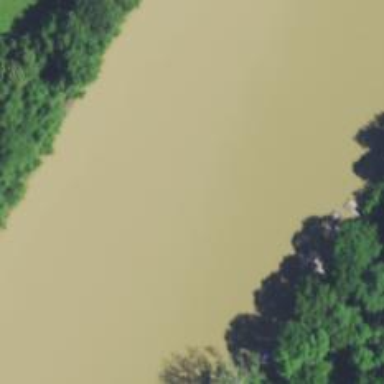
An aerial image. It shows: Beautiful river scene.